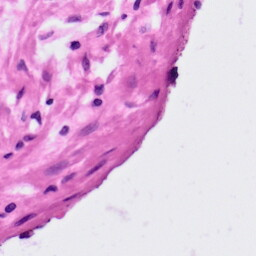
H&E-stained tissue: Ovarian